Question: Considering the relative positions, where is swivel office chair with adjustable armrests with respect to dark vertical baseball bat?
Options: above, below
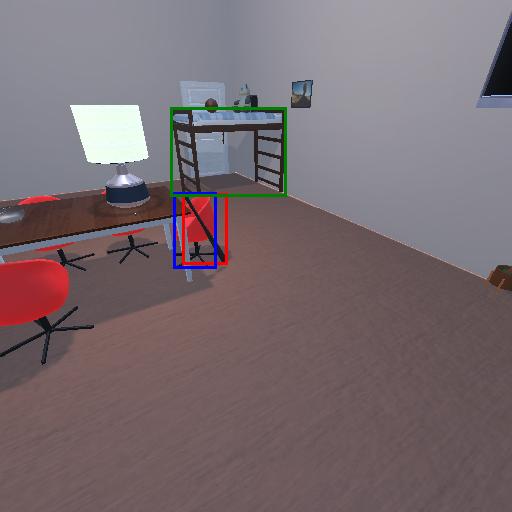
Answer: above